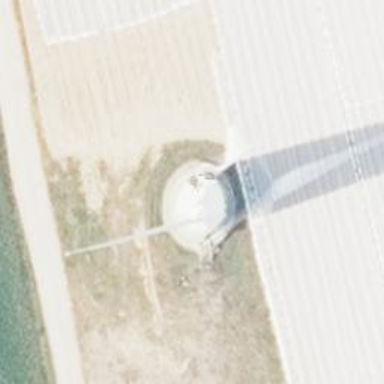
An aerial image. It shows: Wind turbine generator that utilizes wind as its source for generating electricity. It is of the horizontal axis type.